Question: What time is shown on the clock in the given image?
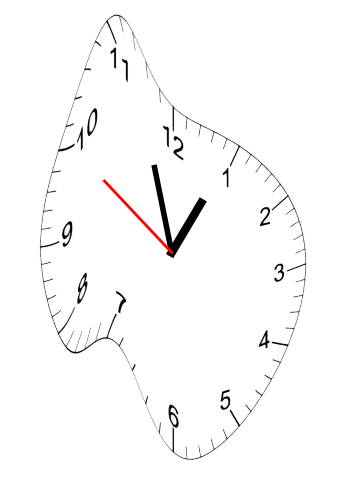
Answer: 12:56:50